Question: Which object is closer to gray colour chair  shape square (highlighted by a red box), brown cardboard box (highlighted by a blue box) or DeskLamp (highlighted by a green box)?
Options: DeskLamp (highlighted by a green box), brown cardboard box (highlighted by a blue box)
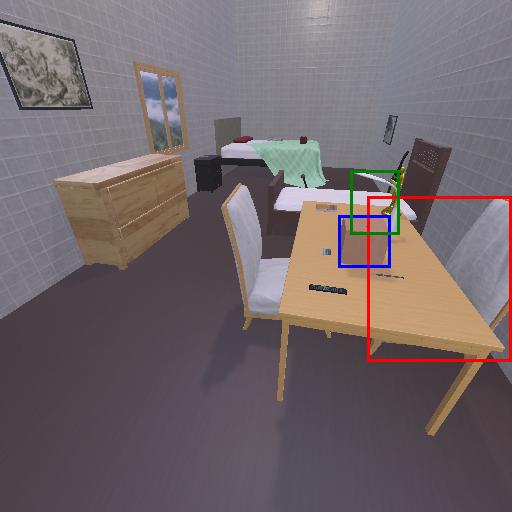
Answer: DeskLamp (highlighted by a green box)